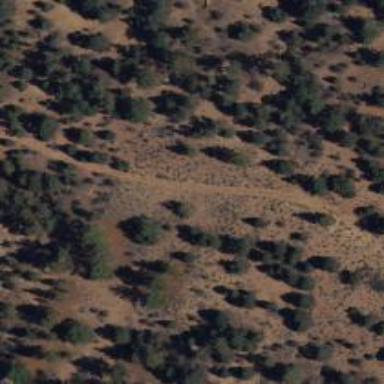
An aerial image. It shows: Path.